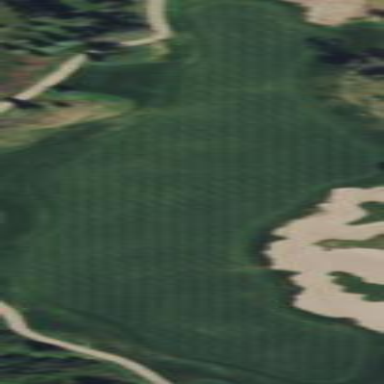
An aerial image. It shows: Grassy fairway on golf course.